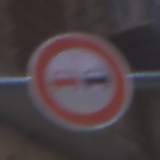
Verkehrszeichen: Ueberholverbot
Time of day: MorningAfternoon
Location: Outdoor (Urban)
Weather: PartlyCloudy
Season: NotSpecified
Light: Natural